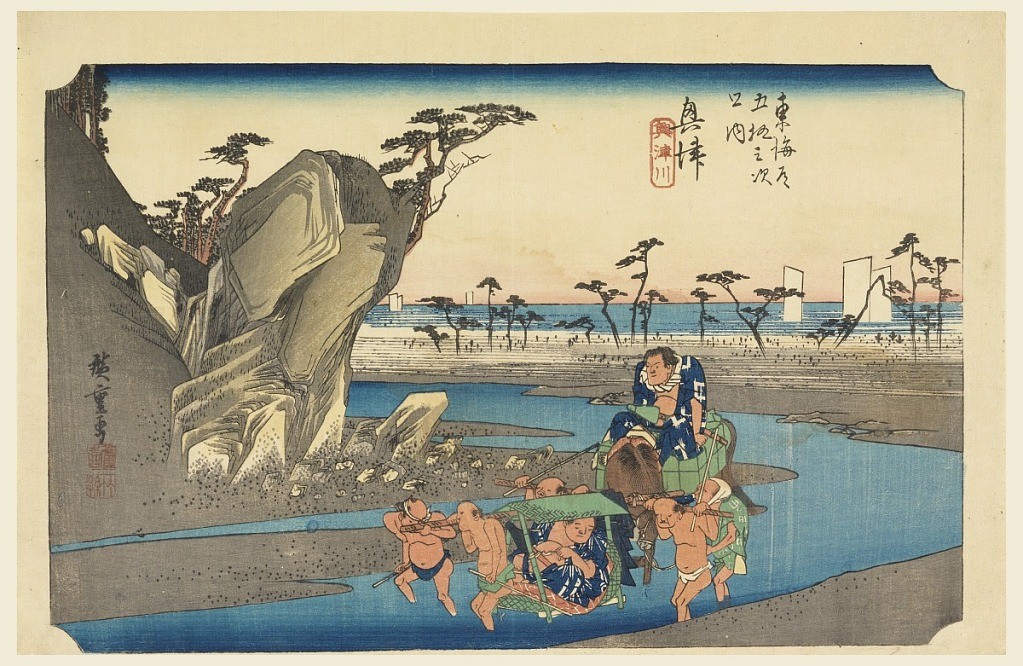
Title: Okitsu River, in The Fifty-Three Stations of the Tokaido Road (Tokaido Gojusan Tsugi-no Uchi)
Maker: Ando Hiroshige, Japanese, 1797–1858
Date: ca. 1834
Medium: Woodblock print in colored ink on paper
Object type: Print
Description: Two wrestlers crossing the stream, one in litter and one mounted. Left, rocks and pine trees in a marsh. Sea seen in distance with sails of boats.